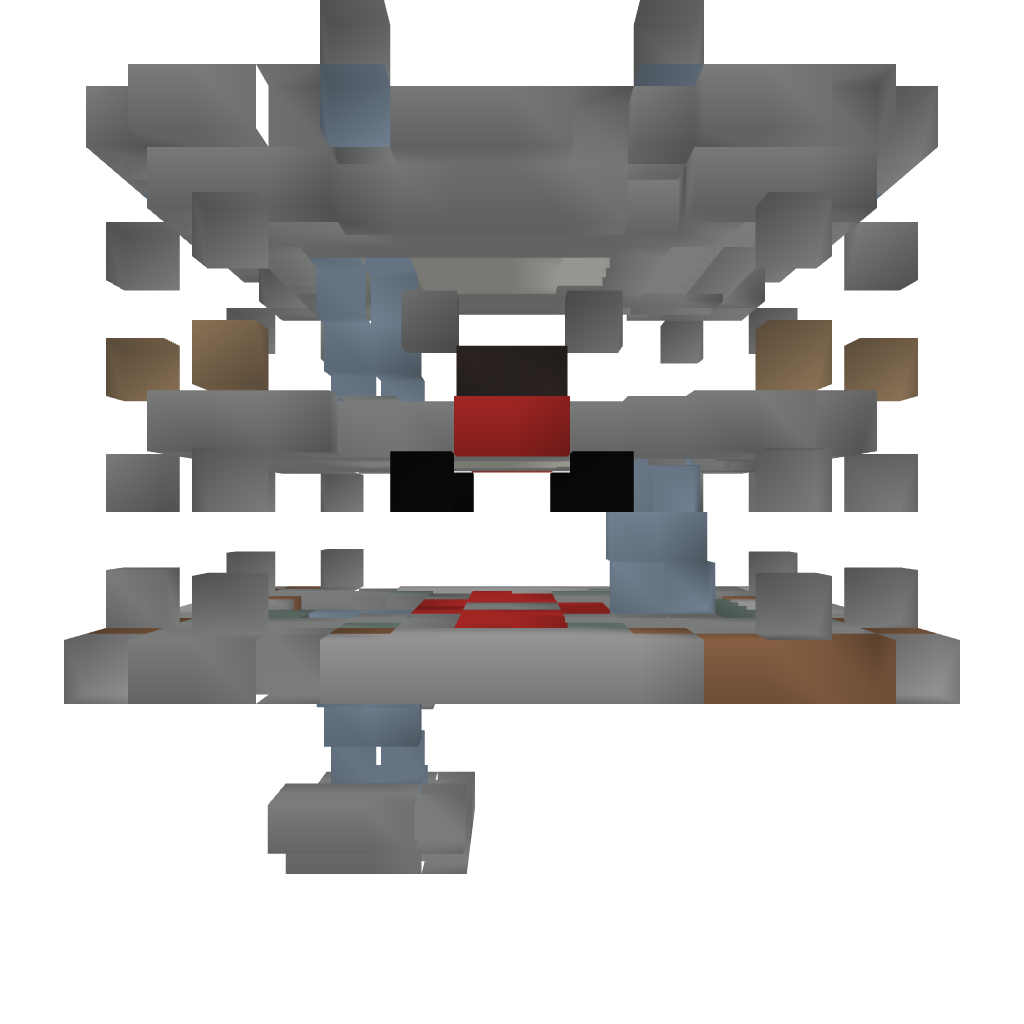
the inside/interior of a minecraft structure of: PvP Tower [Red]